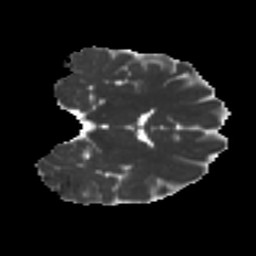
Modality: MD
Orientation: coronal
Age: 19
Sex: male
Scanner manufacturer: ge
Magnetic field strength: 3 T
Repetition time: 7.8 s
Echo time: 0.0606 s